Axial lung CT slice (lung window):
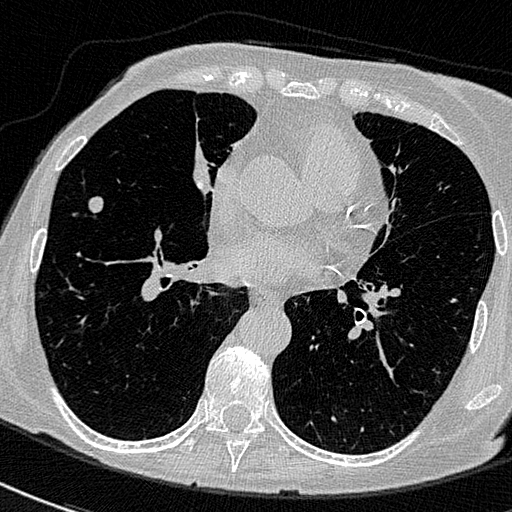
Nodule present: yes
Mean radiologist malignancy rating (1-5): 2.75